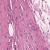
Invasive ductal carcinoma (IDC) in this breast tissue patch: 1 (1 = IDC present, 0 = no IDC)